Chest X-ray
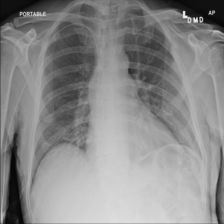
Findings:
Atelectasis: negative
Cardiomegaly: negative
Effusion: negative
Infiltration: negative
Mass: negative
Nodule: negative
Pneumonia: negative
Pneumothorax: negative
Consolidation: negative
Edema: negative
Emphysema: negative
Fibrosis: negative
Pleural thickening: negative
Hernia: negative